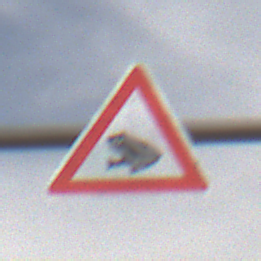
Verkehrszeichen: AmphibienwanderungRechts
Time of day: Midday
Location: Outdoor (Nature)
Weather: PartlyCloudy
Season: NotSpecified
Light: Natural